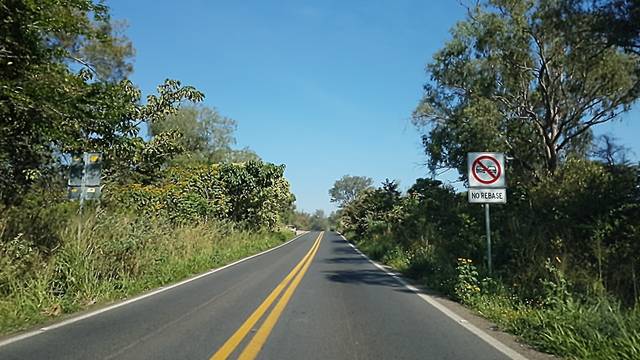
Region: Mexico
Coordinates: 21.257, -104.902